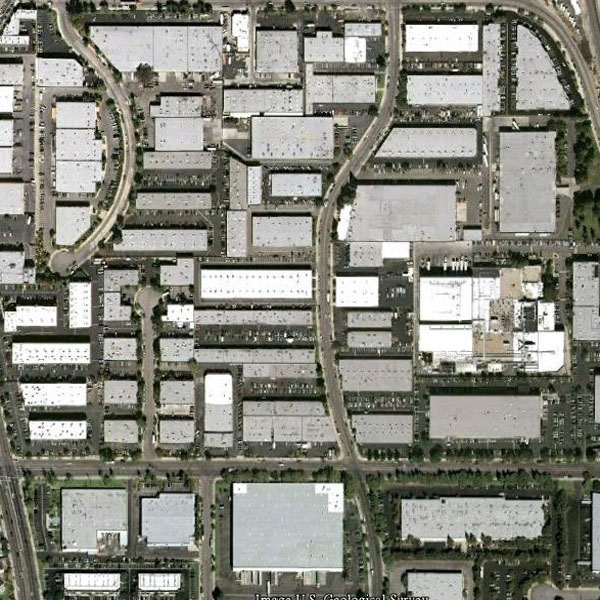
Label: Industrial